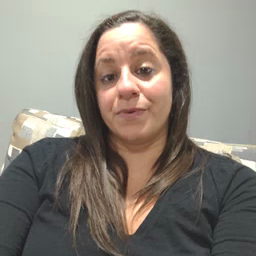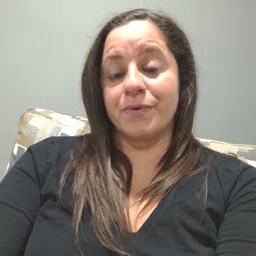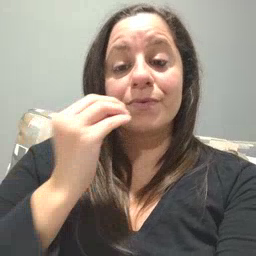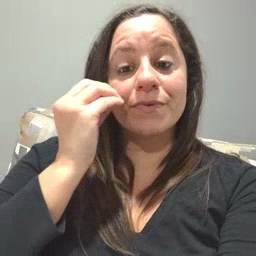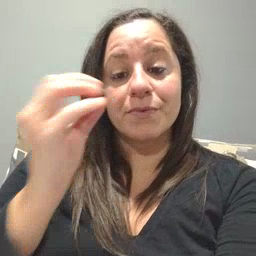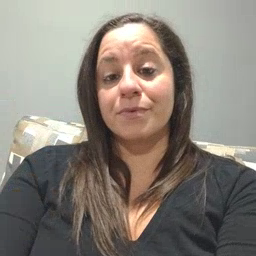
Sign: home